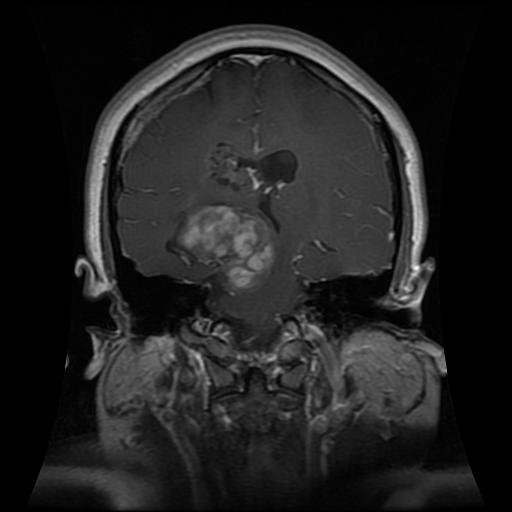
Label: glioma